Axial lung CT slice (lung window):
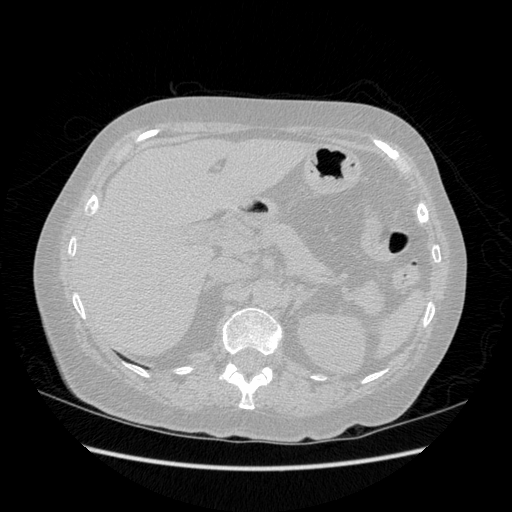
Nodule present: no